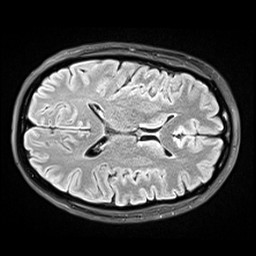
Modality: FLAIR
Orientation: axial
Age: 41
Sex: female
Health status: healthy
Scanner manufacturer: siemens
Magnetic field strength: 3 T
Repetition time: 9 s
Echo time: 0.088 s